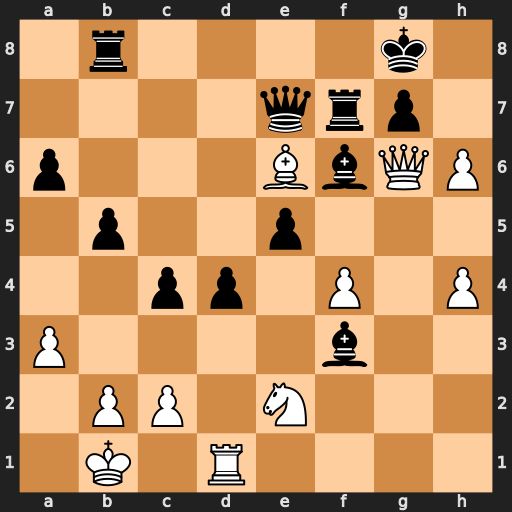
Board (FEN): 1r4k1/4qrp1/p3BbQP/1p2p3/2pp1P1P/P4b2/1PP1N3/1K1R4
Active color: w
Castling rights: -
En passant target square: -
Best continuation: Bxf7+ Qxf7 h7+ Kh8 Qxf7